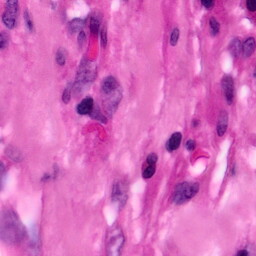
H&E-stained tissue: Pancreatic